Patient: sex M, age 30
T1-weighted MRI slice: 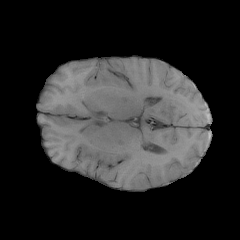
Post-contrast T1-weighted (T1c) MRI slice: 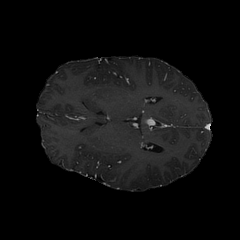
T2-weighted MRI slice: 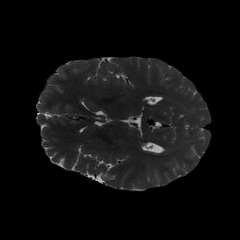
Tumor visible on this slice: no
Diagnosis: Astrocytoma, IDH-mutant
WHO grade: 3